Question: So I'm coming from a background in C# WinForms/WPF and am trying to get my head wrapped around how Xcode ties visual UI elements in Interface Builder to their entities in code.
In WPF I'm used to just defining the id of an element and then accessing that as a member in code. In JavaScript it's similar except I have to call 'document.getElementById' first.
However, Xcode and its outlets are really throwing me for a loop. Let's say I have an interface and create a view in a window. Now I want to be able to access that view programmatically, but first I have to define an outlet for that view and graphically "tie" the view to the outlet? Complaints of unnecessary work aside, my next question is is there a quick and easy way to from the Interface Builder?
In code I can command-click an identifier to go to its definition, but that doesn't seem to work in this window:

I just want to go to the definition of 'menu' so I can work with it. Is there a shortcut to do that, or do I have to find the controller file and search for "menu" myself?
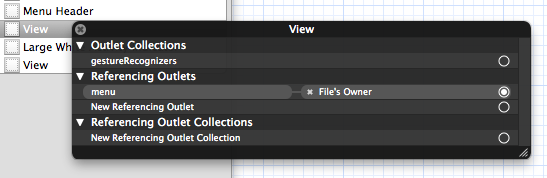
Answer: Use the assistant editor! It can automatically follow along as you select objects in Interface Builder, showing their header files.
Then, to create your outlet, instead of writing the definition and control-dragging within Interface Builder, you can just control-drag from the Interface Builder view to a blank spot in the header file in the other half of the assistant editor.